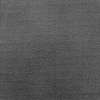
Atmospheric dust classification: dusty